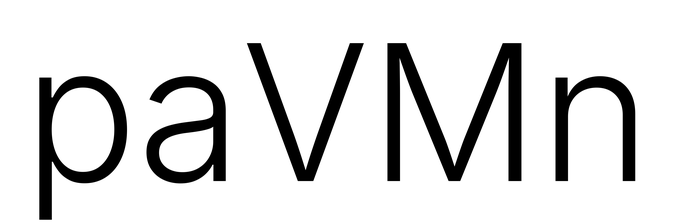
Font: Inter_Light